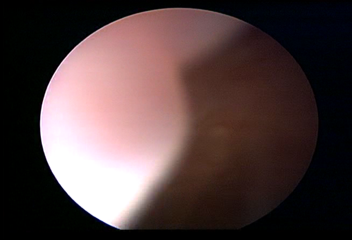
Modality: WLC
Class: Normal mucosa
Bladder cancer association: No